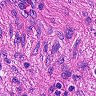
Metastatic tissue present: yes